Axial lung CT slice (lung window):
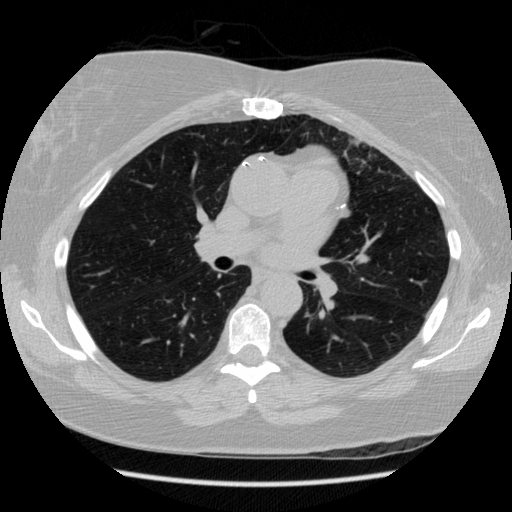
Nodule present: no